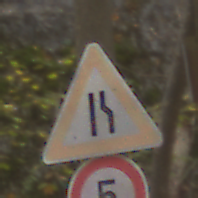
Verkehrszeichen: EinseitigVerengteFahrbahnRechts
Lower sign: Geschwindigkeit5
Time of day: MorningAfternoon
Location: Outdoor (Nature)
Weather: Overcast
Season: Autumn
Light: Natural